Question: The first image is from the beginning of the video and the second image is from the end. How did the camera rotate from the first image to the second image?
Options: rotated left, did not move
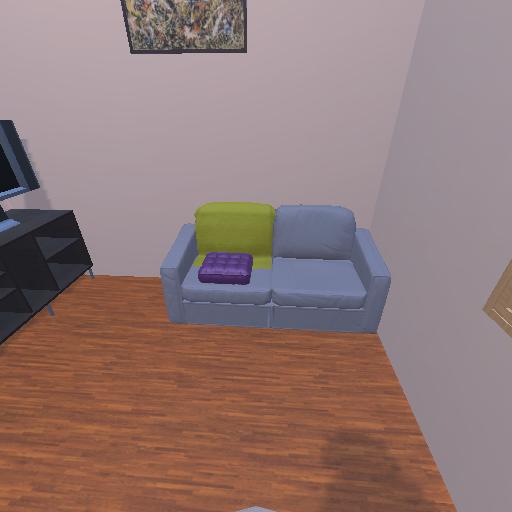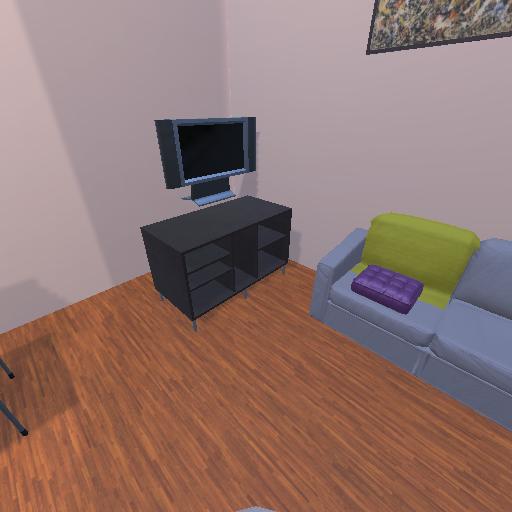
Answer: rotated left